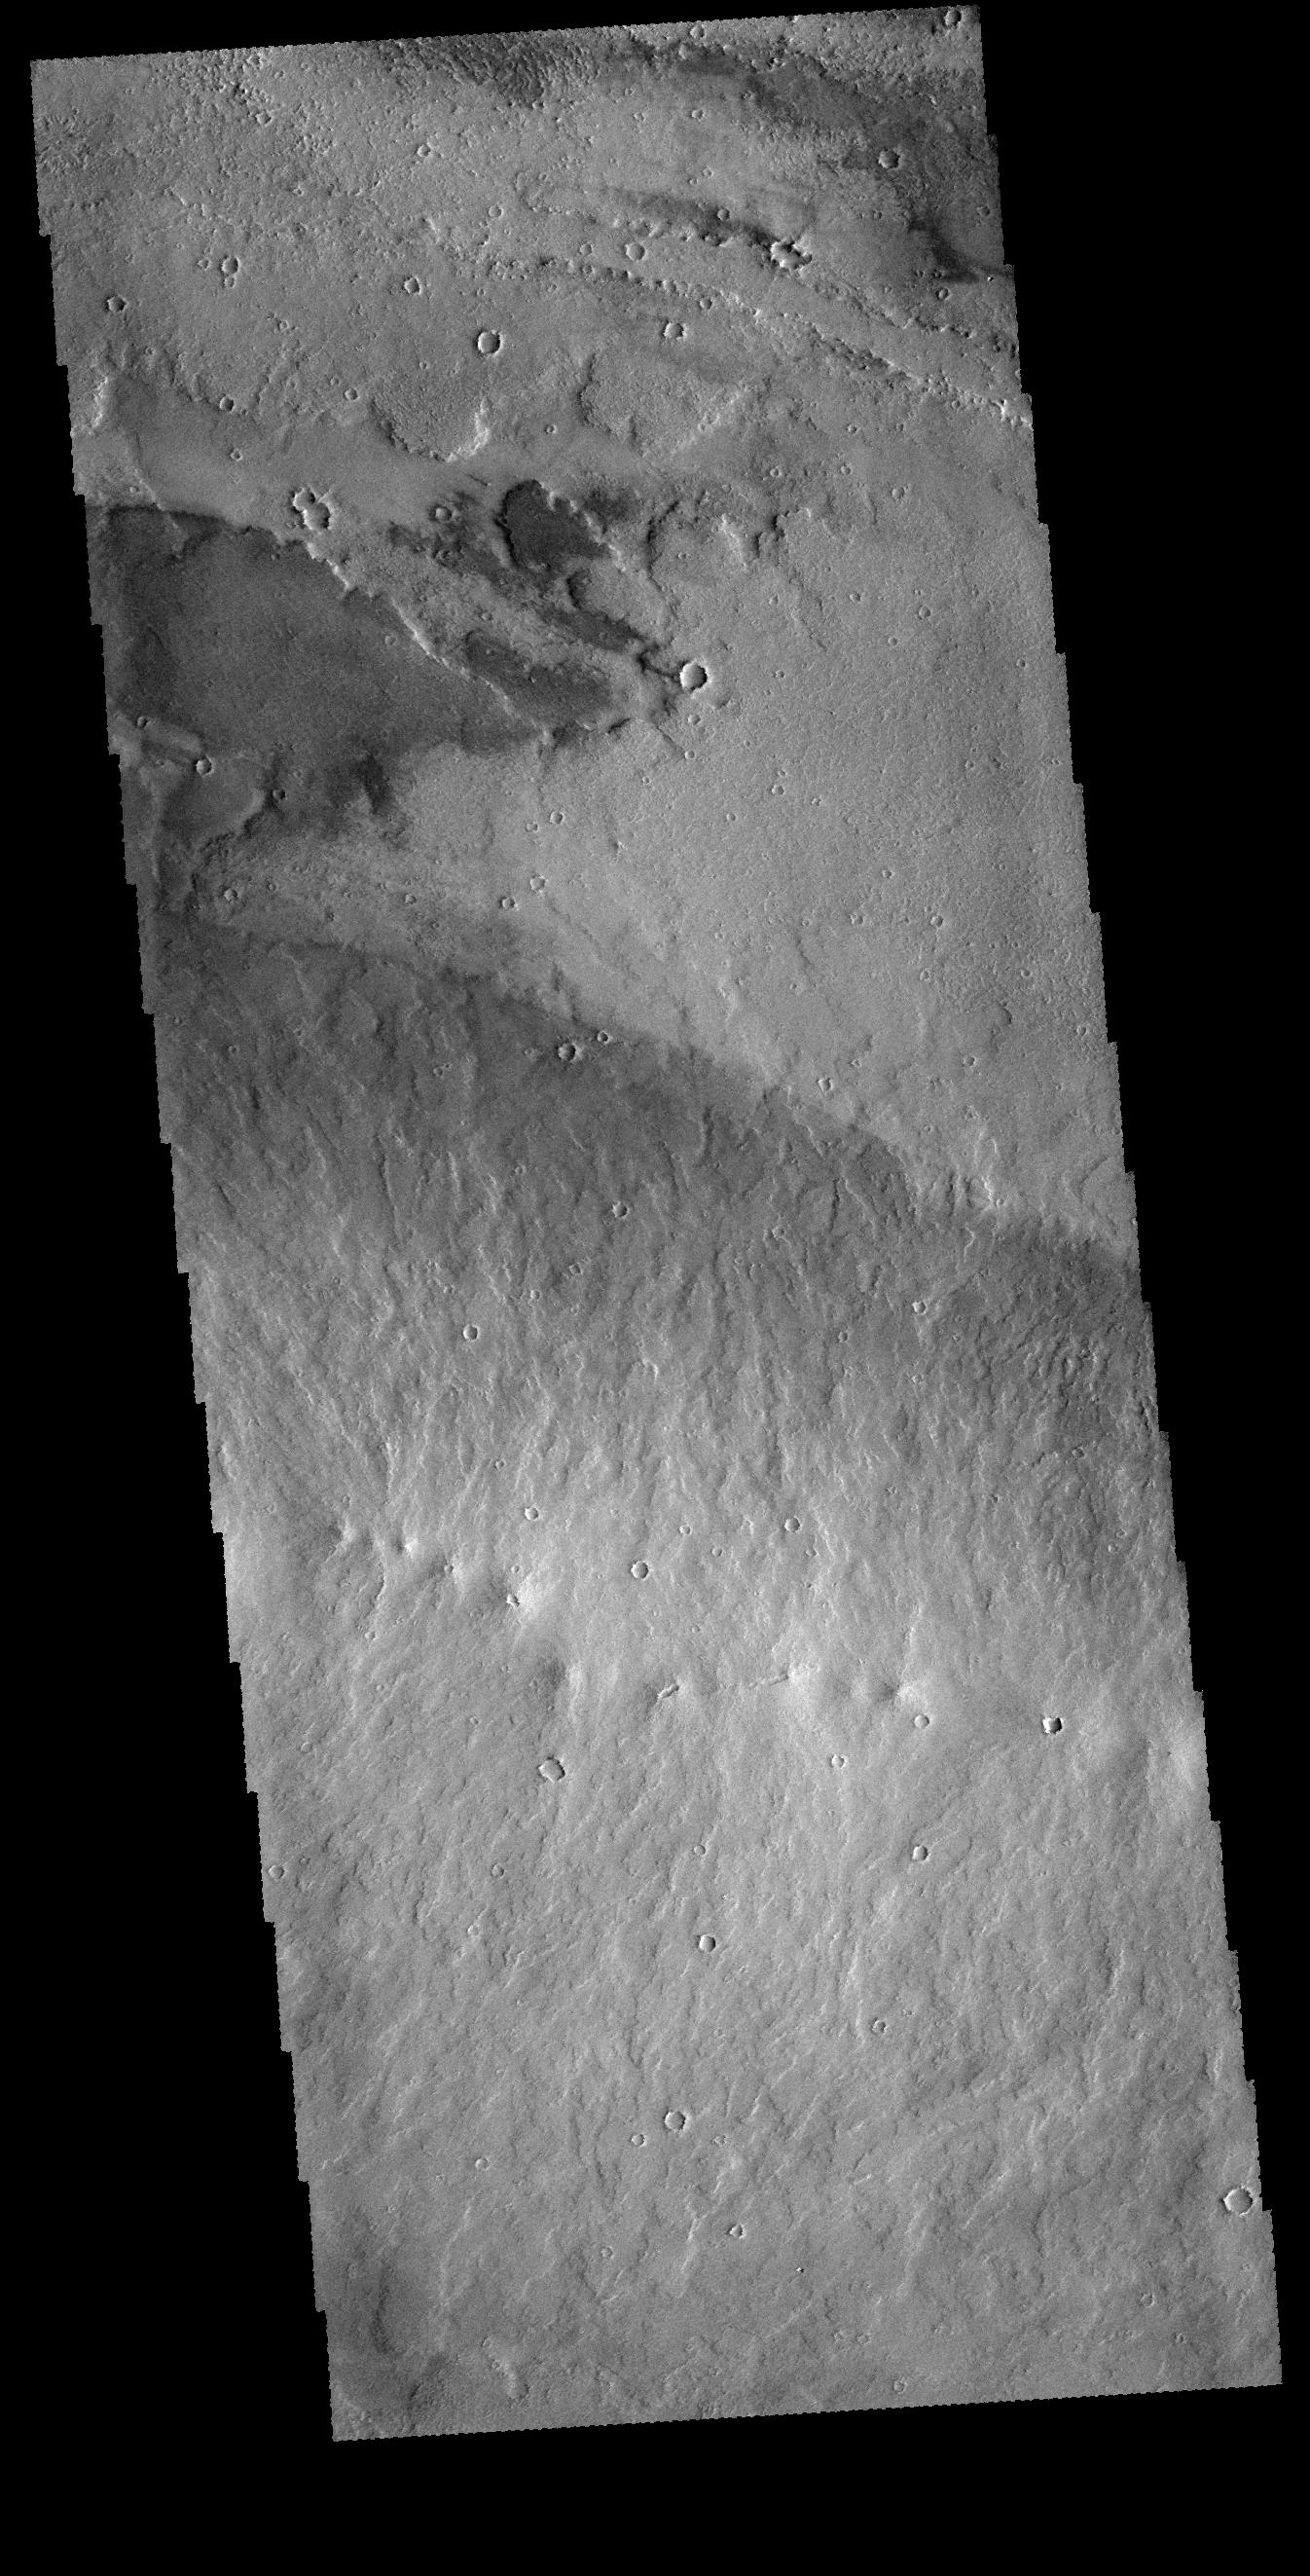
Daedalia Planum Vents Mars, 2001 Mars Odyssey